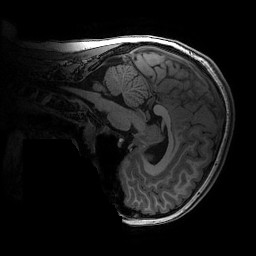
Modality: T1w
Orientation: sagittal
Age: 10
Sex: male
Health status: ill
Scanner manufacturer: ge
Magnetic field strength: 3 T
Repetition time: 0.007664 s
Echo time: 0.00342 s